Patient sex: M
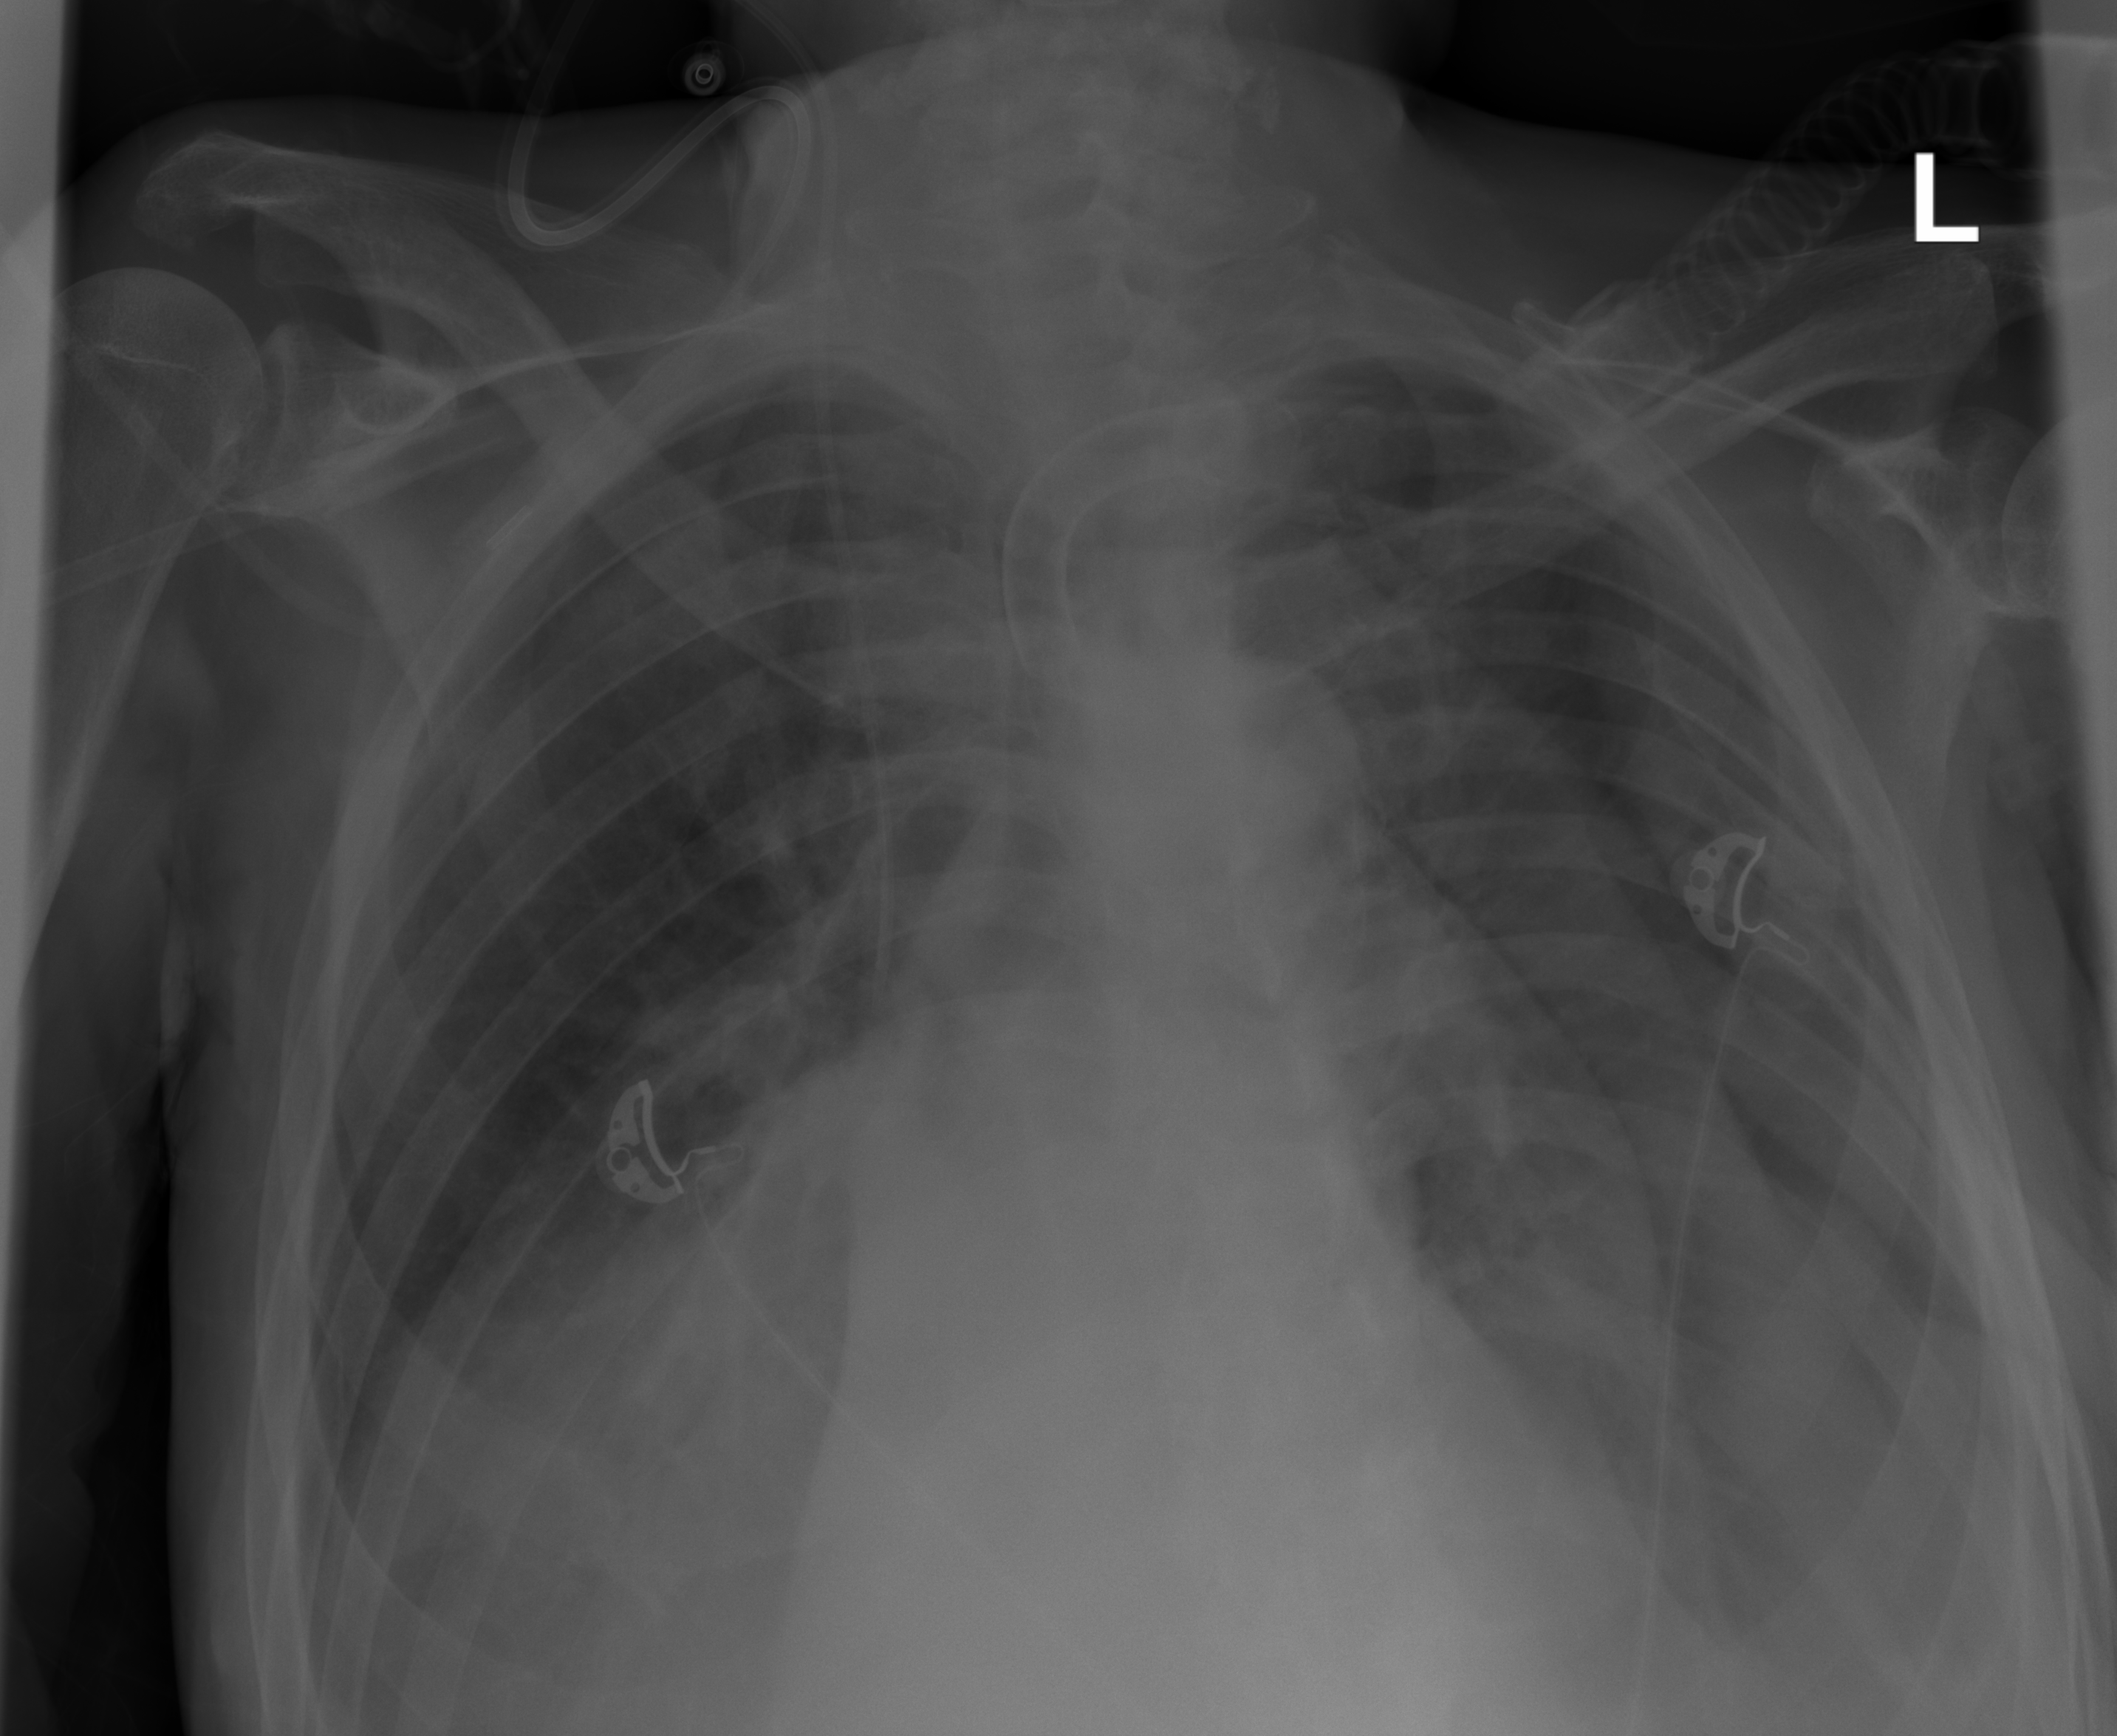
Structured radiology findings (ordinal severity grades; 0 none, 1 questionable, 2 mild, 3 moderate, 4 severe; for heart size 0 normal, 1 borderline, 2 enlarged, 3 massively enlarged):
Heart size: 2
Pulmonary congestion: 2
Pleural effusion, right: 0
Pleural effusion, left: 3
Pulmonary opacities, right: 2
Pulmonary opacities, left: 1
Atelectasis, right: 0
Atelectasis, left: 0